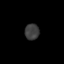
Tissue: lung
Cell type: Epithelial cells
Senescence score: 0.1503
Nuclear area (px): 226
Mean DAPI intensity: 61.181